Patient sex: F
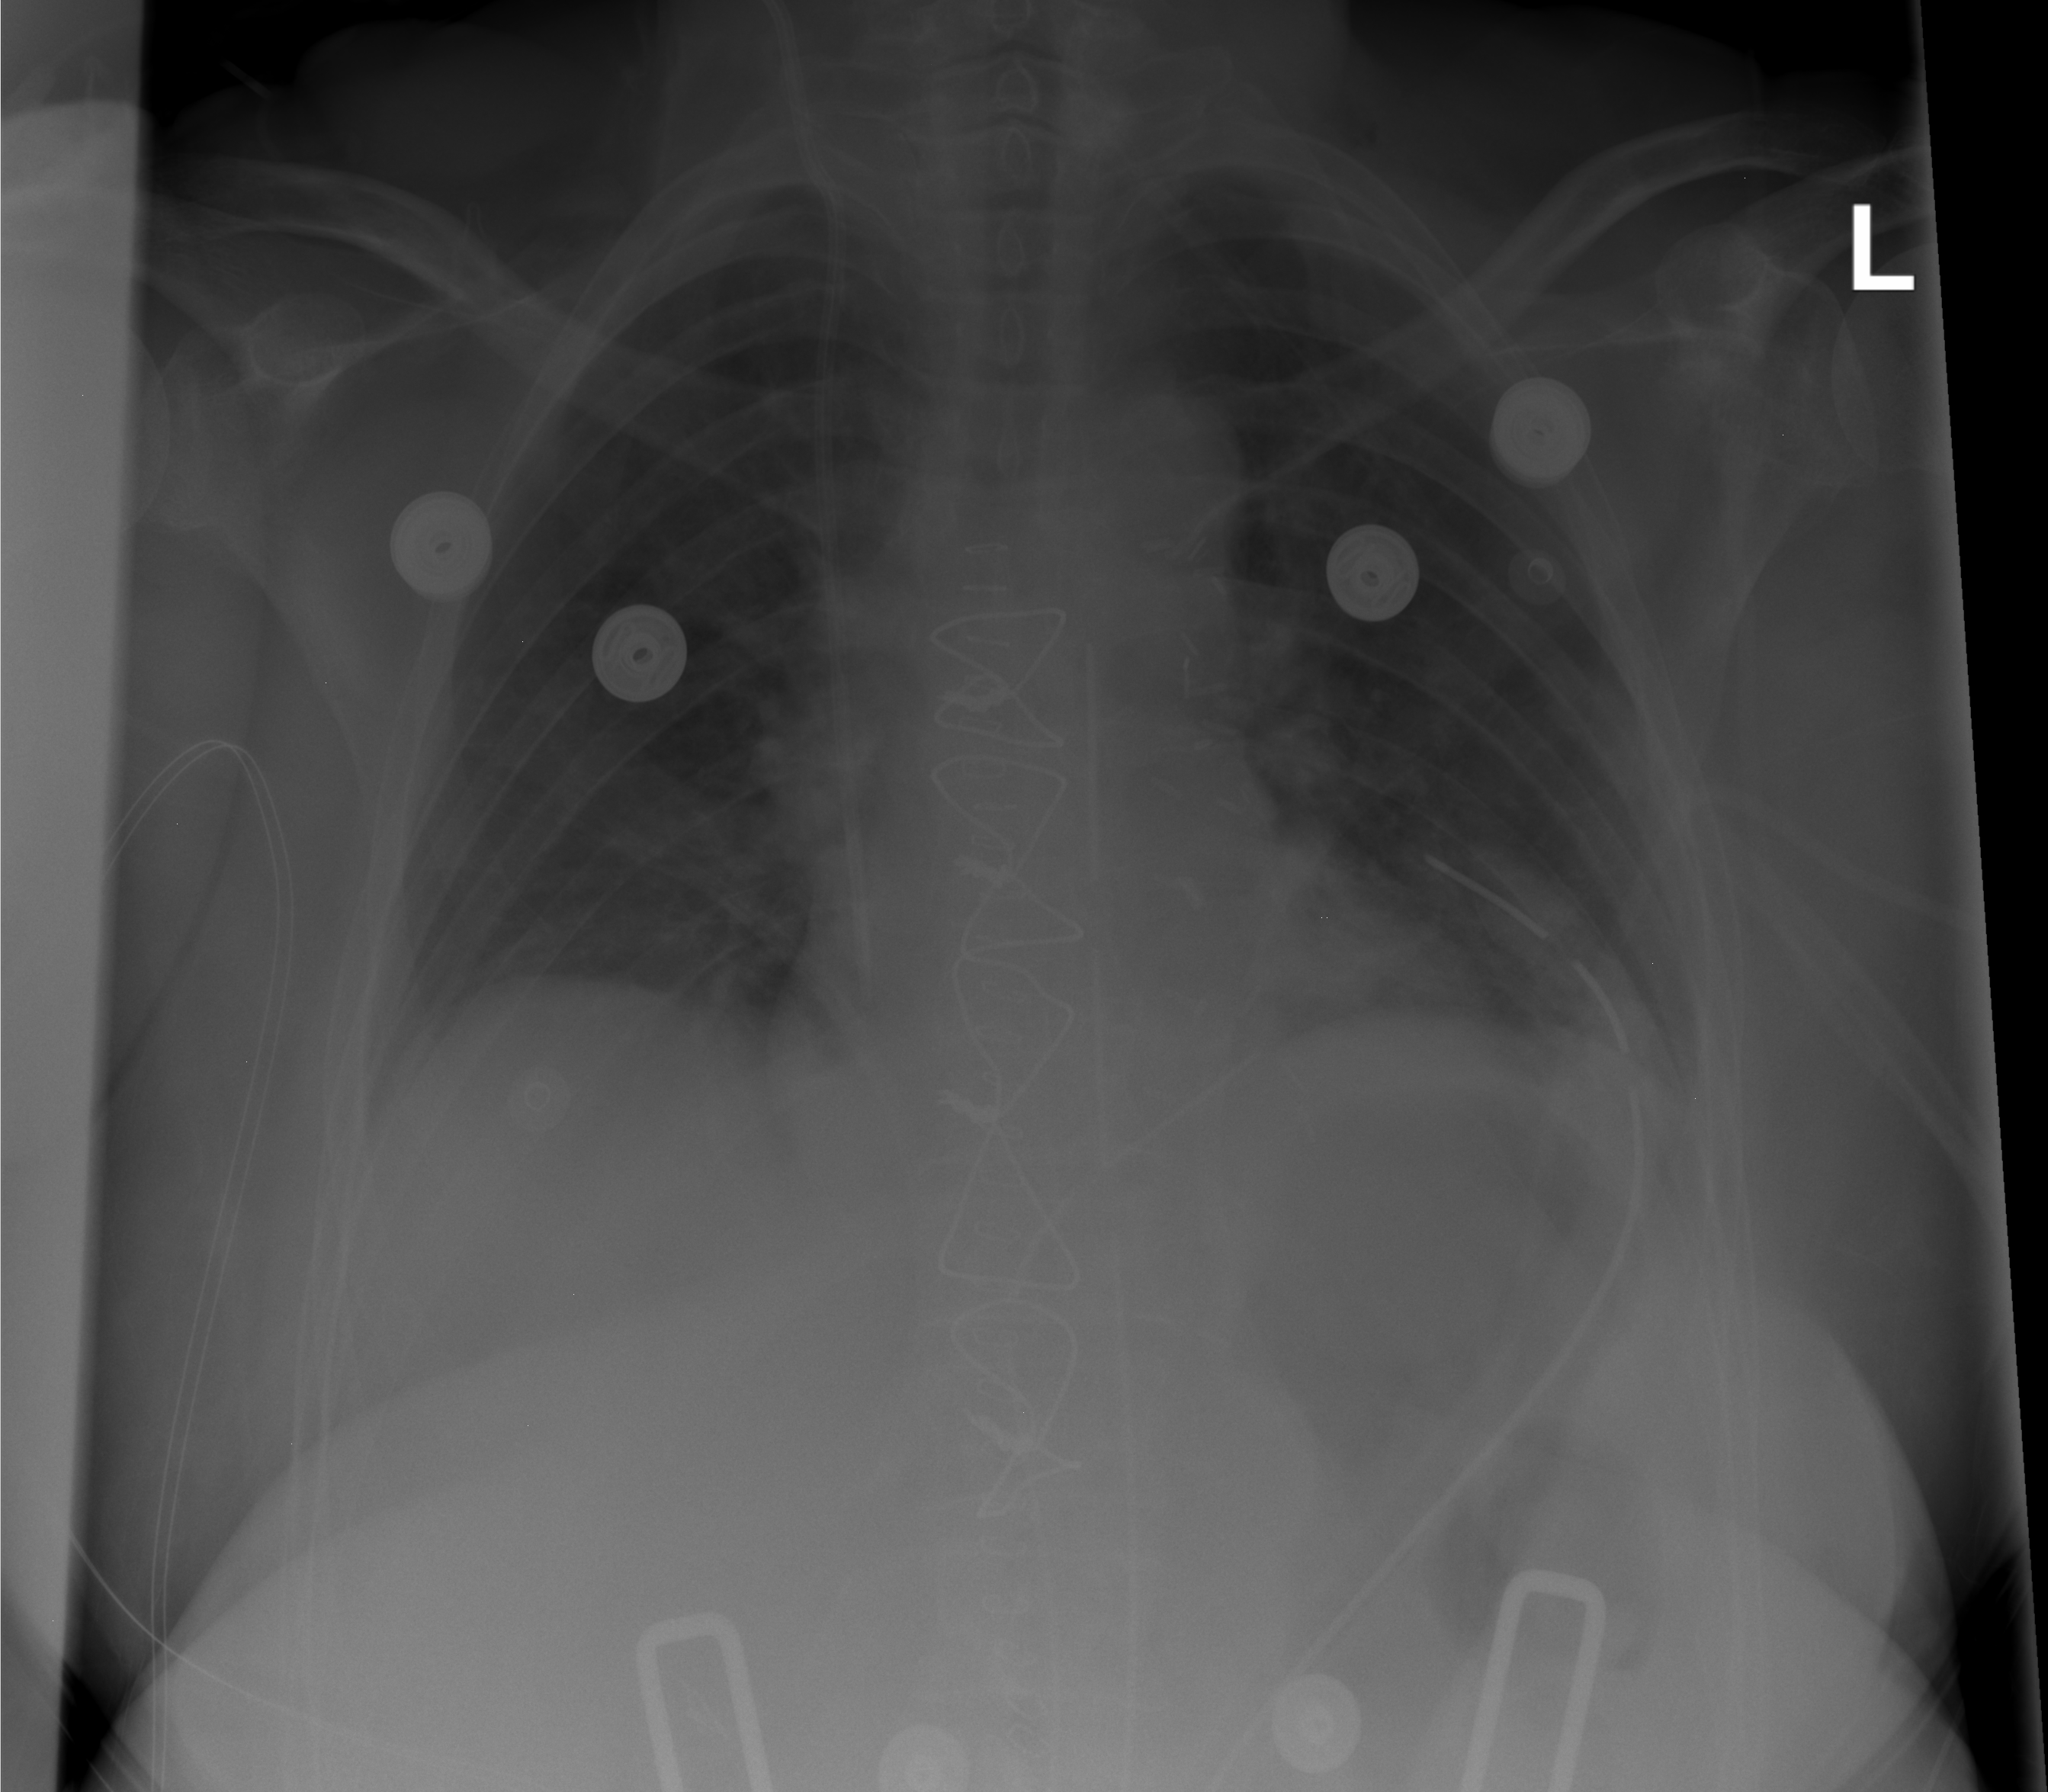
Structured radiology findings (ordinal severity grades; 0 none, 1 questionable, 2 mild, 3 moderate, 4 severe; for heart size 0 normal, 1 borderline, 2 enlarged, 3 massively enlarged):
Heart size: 0
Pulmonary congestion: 0
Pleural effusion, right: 0
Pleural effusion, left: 0
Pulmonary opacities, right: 0
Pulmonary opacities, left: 2
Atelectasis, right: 0
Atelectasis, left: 2